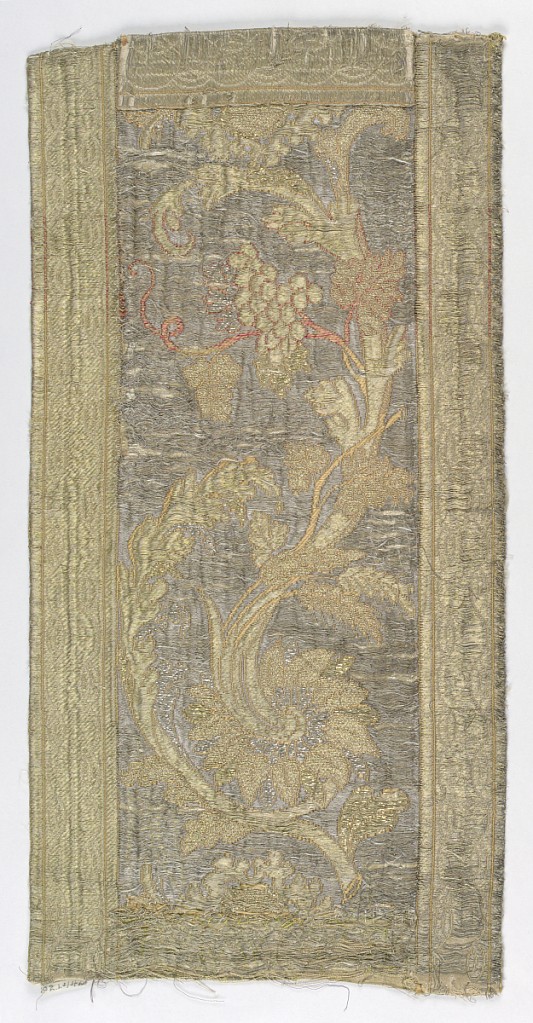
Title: Border fragment
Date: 17th–18th century
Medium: silk, metallic technique: woven
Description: Pattern of flowers and grapes within outer guard borders. heavily mended.